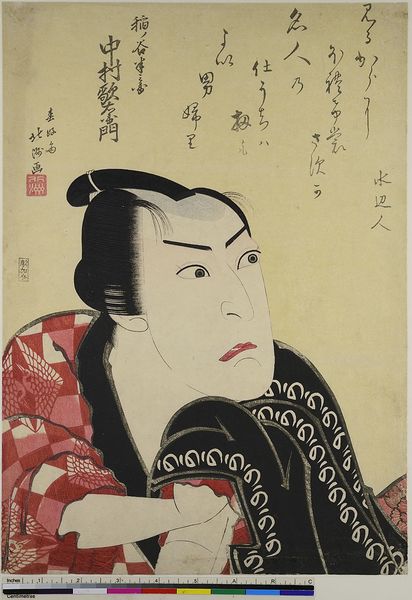
Titel: Der Schauspieler Nakamura Utaemon III als Inanoya Hanbe
Künstler: Shunk&#x14D;sai Hokush&#x16B;
Standort: Hamburg
Institution: Museum für Kunst und Gewerbe Hamburg
Schlagwörter: rot, karo, mantel, decke, brustbild, holzschnitt, japan, zopf, grimmig, japanisch, tusche, druckgraphik, druckgrafik, kopie, chinesisch, china, erschreckt, zeit, schauspieler, farbholzschnitt, schauspielerin, phönix, kimono, asiat, kabuki, edo, reproduktionen, druckerzeugnisse, büste, schulterbüste, ukiyo